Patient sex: F
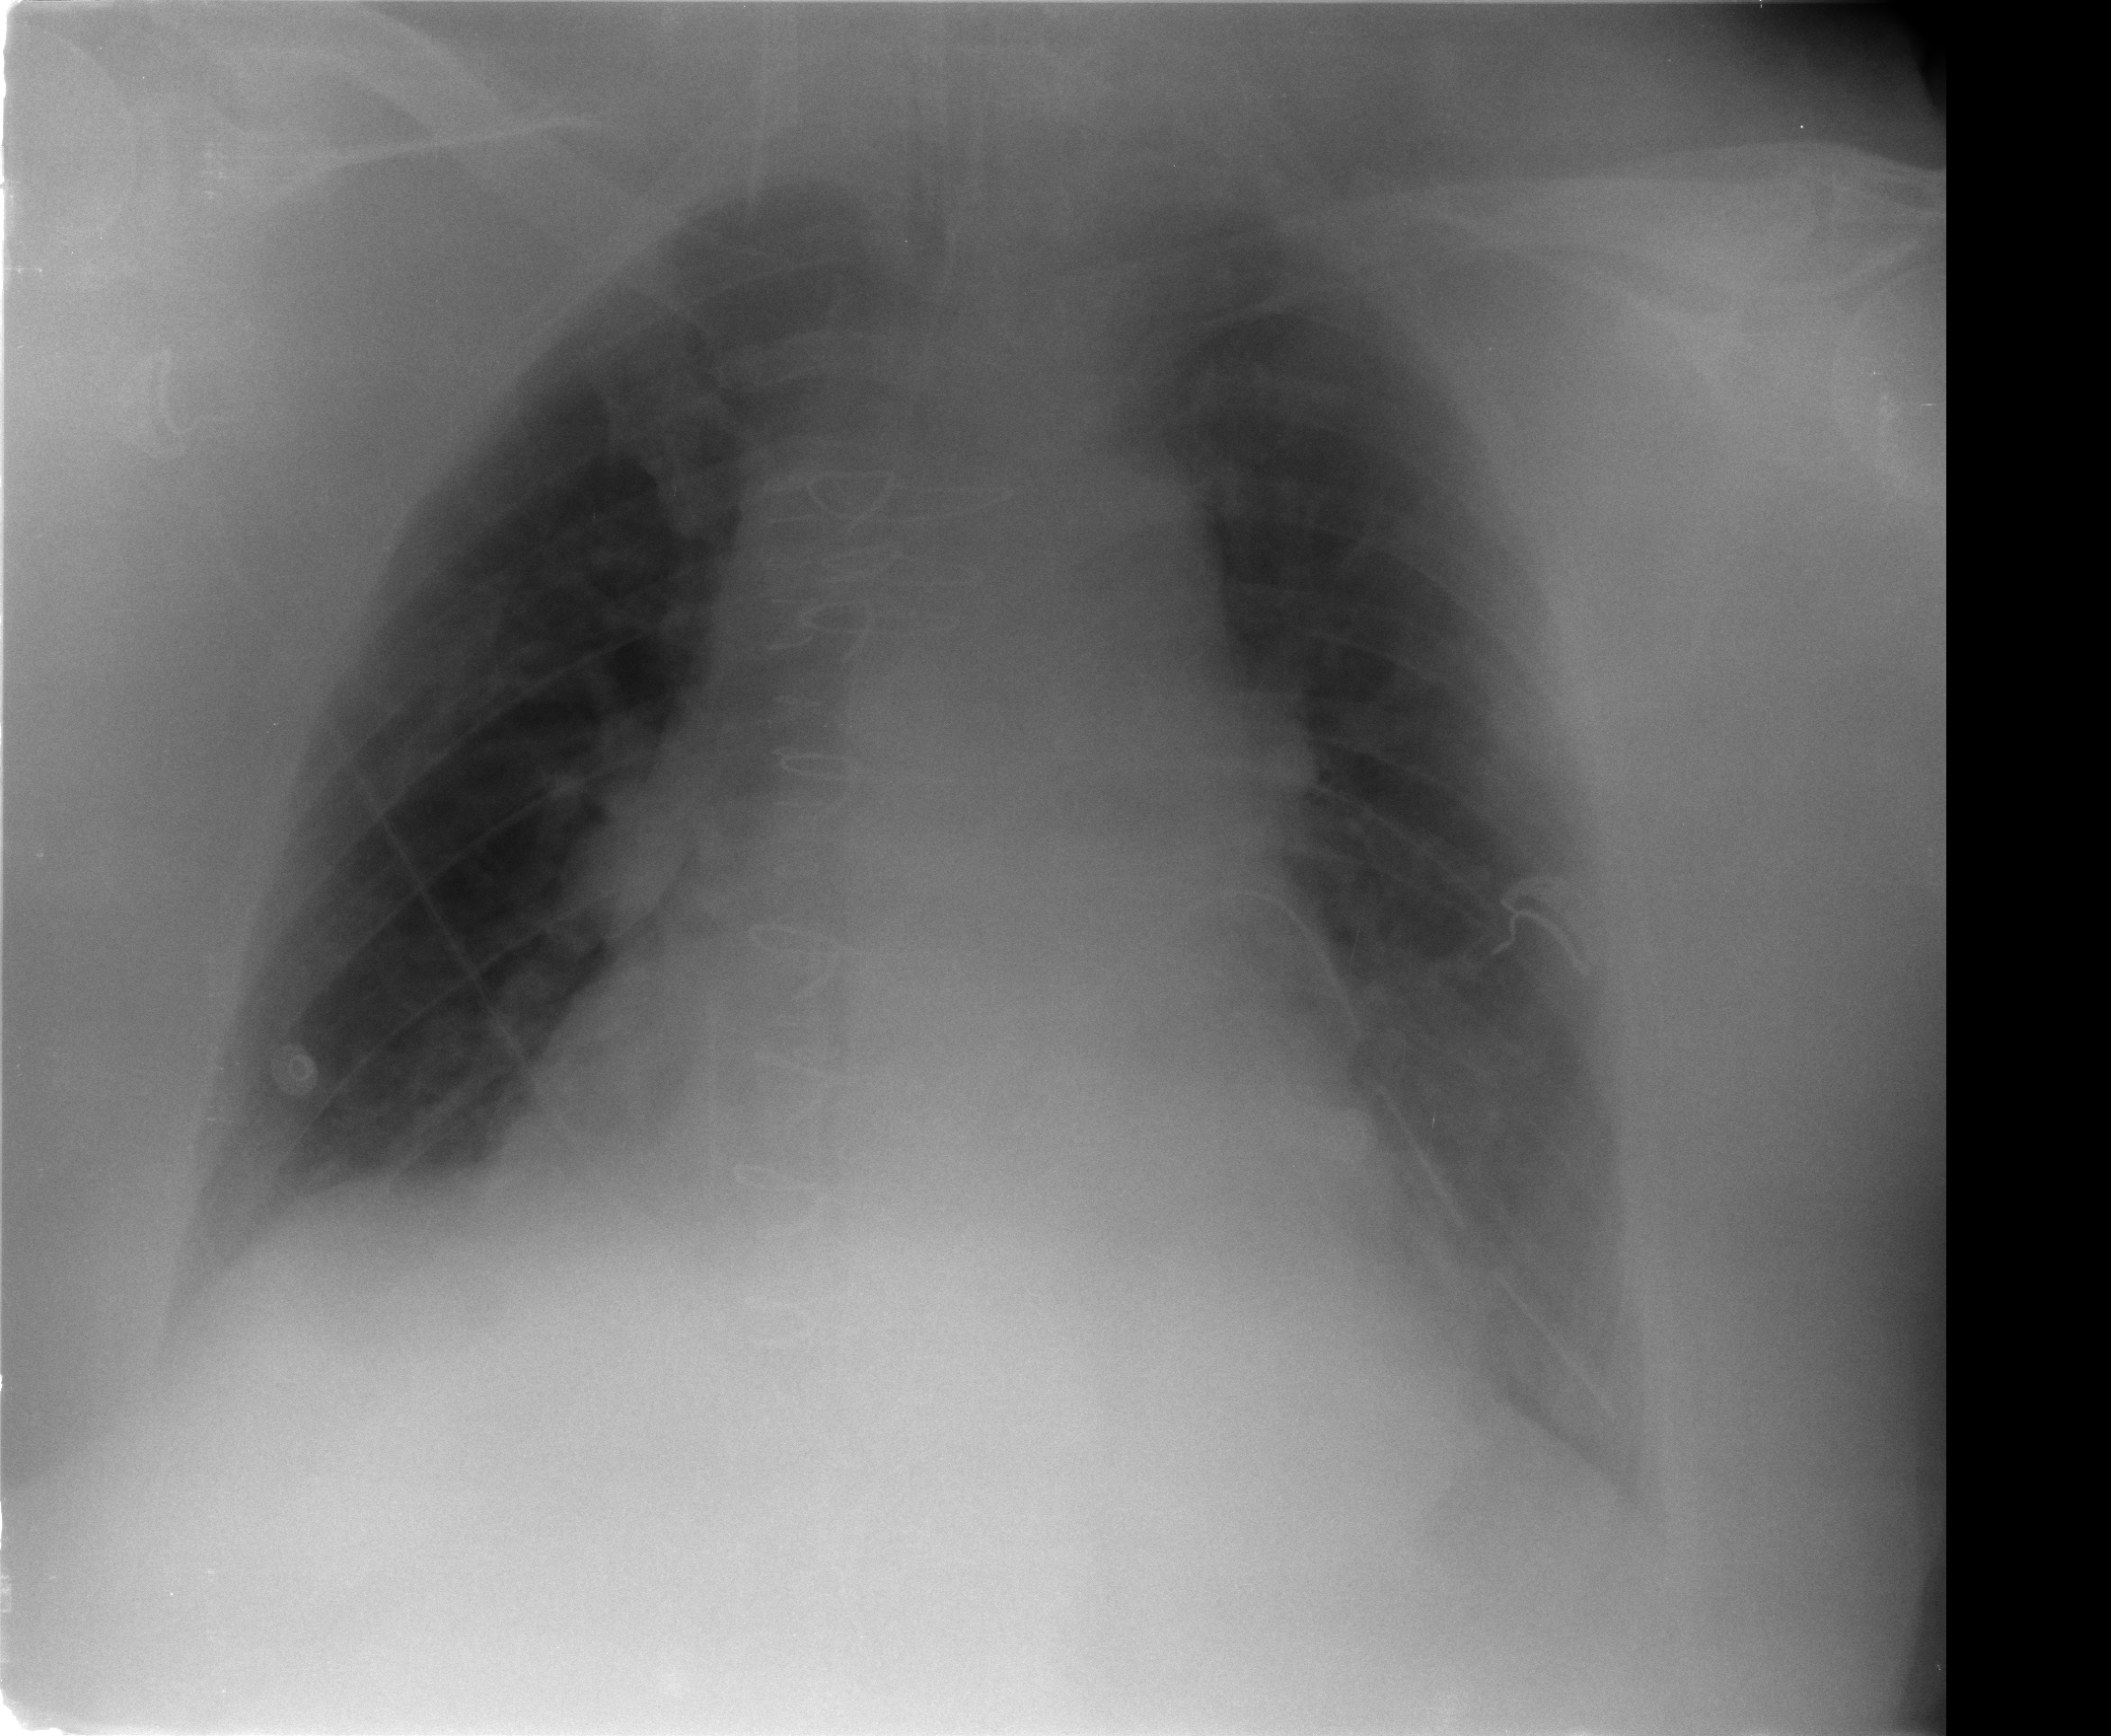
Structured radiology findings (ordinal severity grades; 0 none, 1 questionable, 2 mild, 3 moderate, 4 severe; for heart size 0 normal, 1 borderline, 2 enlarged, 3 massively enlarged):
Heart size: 2
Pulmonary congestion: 2
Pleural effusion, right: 2
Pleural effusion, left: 2
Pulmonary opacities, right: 0
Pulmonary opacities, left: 1
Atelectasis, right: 2
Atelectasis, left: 2